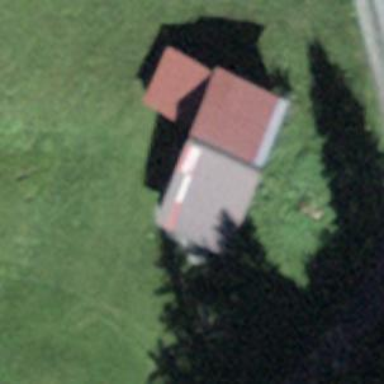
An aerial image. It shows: Barn.